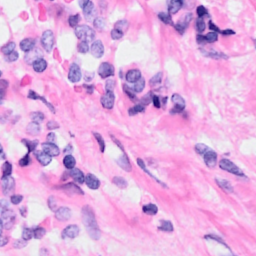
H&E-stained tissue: Breast